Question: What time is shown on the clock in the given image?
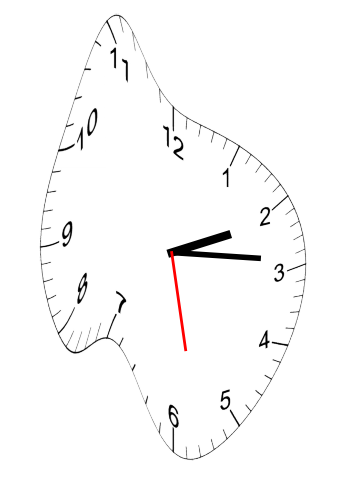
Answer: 02:14:28